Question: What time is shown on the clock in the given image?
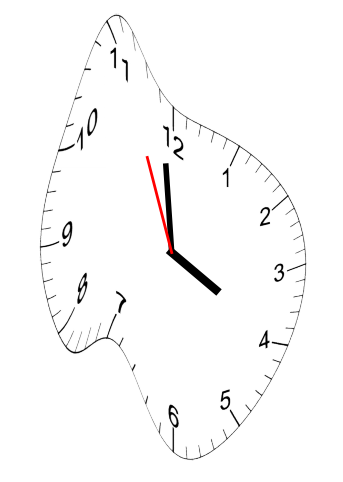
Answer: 03:58:56